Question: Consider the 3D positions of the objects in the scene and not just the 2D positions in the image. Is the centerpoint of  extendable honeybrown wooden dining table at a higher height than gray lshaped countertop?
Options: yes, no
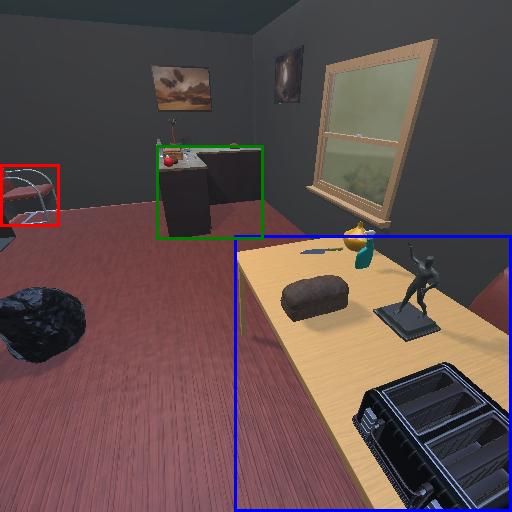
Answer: yes